Brain MRI study timepoint: early_postop
T1CE (contrast-enhanced T1) slice:
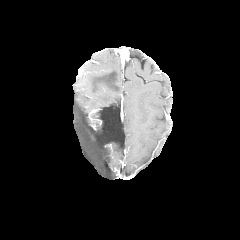
T2-FLAIR slice:
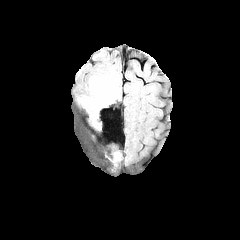